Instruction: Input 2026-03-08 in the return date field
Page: home
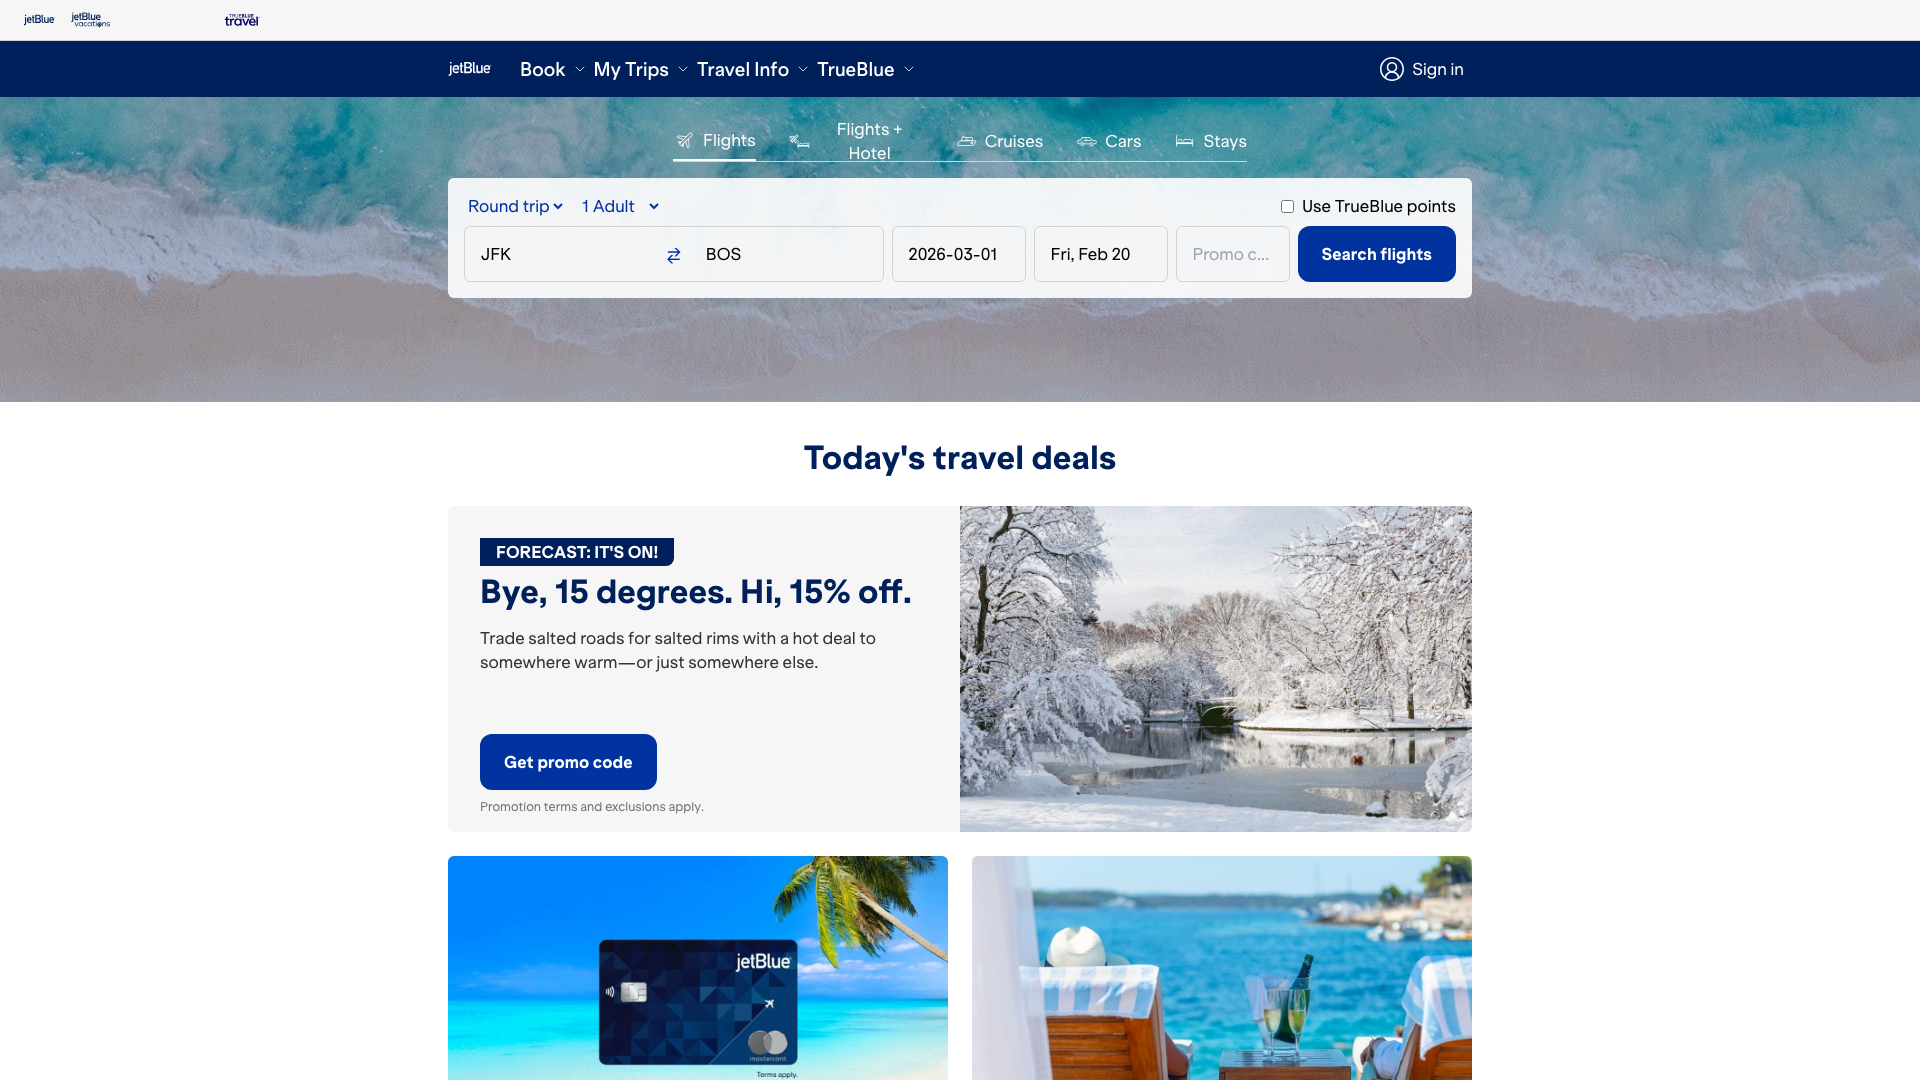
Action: type